Field crop: maize
Growth stage: 2
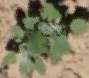
Species: chenopodium